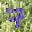
Label: 7